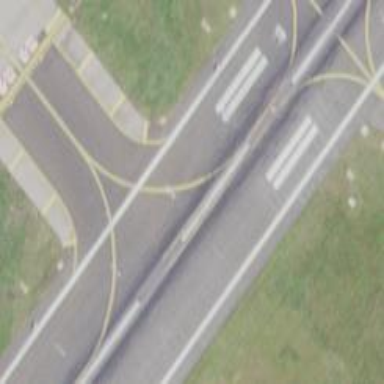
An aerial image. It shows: View of taxiway at the airport.